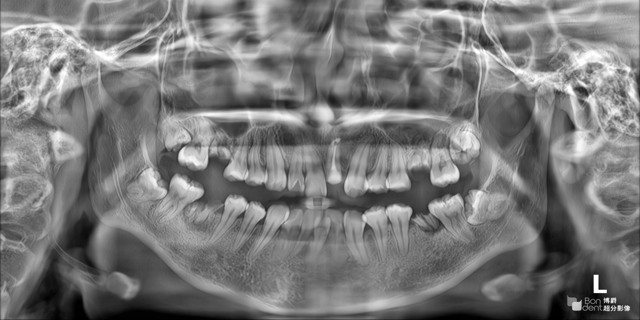
adult